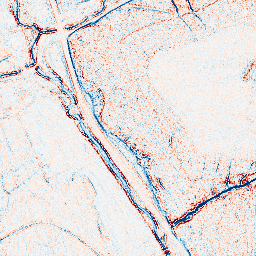
Category: edge_preserving
Decomposition family: bilateral
Decomposition parameters: d: 5
sigma_color: 25
sigma_space: 150
Upsampling method: fft_zeropad
Upsampling parameters: scale: 2
Upsampling scale: 2